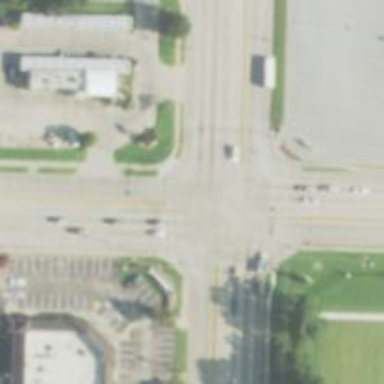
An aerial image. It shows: Primary highway with separate sidewalk.